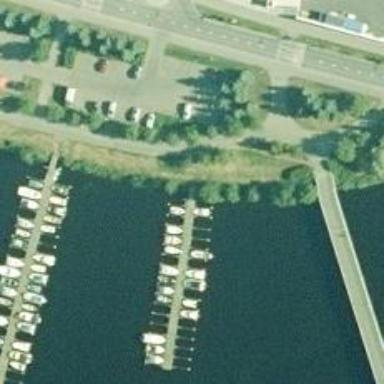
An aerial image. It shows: Man-made pier.